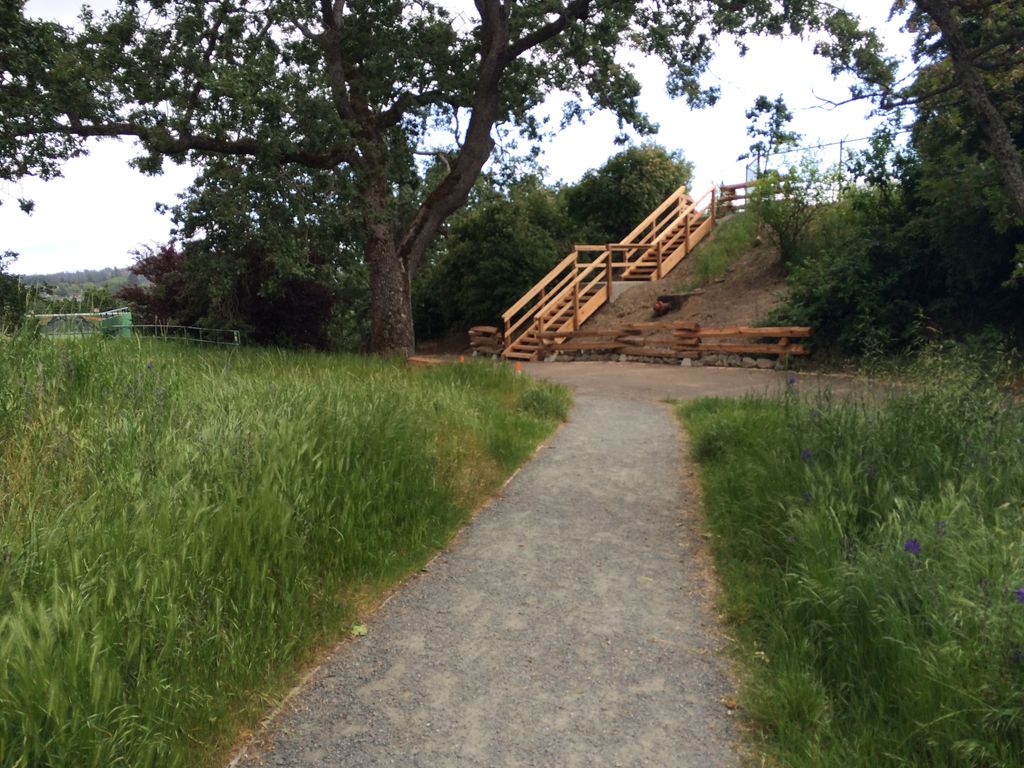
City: victoria